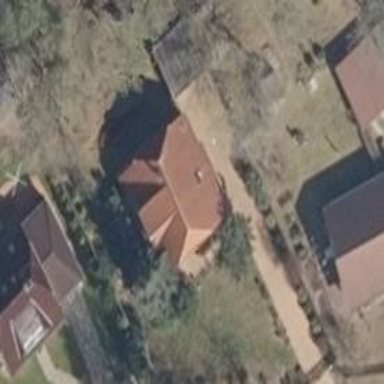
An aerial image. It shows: Simple house.